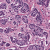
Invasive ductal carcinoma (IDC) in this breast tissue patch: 1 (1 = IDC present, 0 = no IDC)